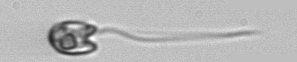
Label: flagellate_morphotype1